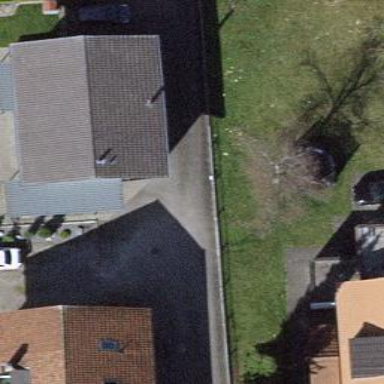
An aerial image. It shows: Detached building.